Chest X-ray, PA view. Patient: 31 years old, sex F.
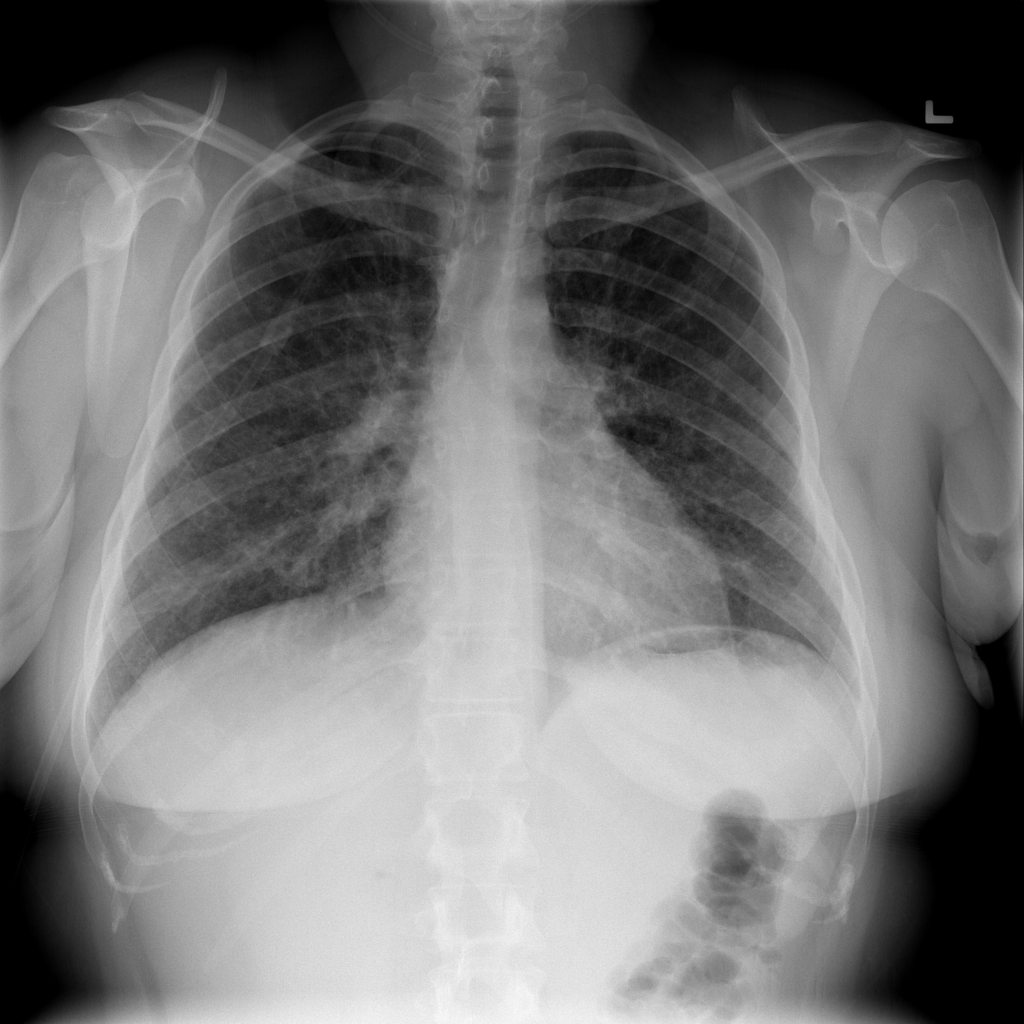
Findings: Fibrosis